Field crop: maize
Growth stage: 2
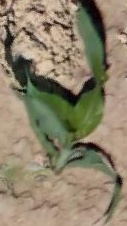
Species: maize